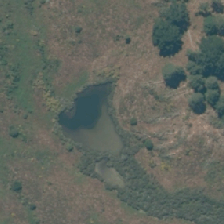
Land cover: lake_pond